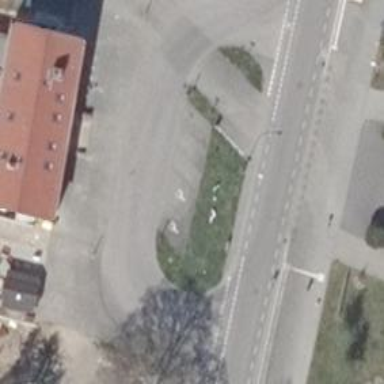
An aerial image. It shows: Bicycle rental facility.